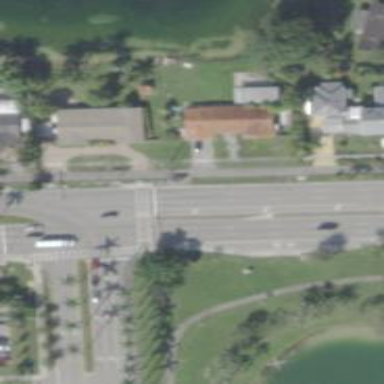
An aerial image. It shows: Crossing on the road.